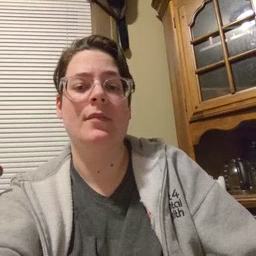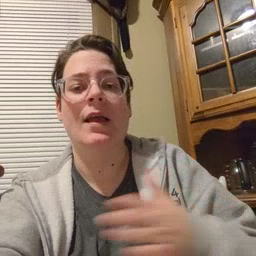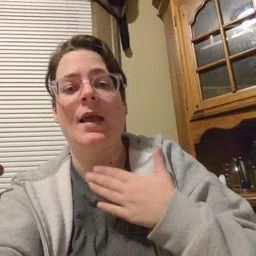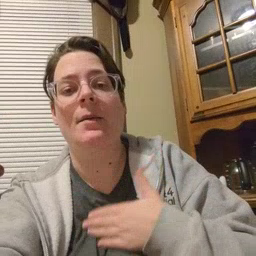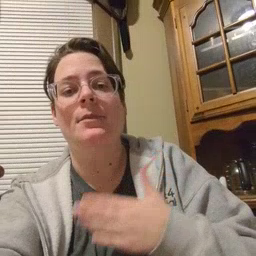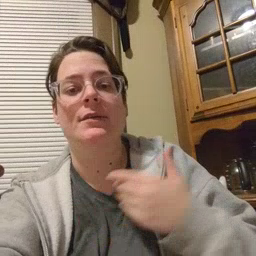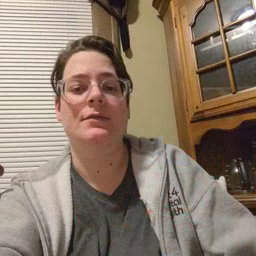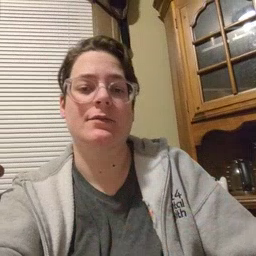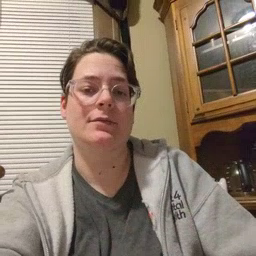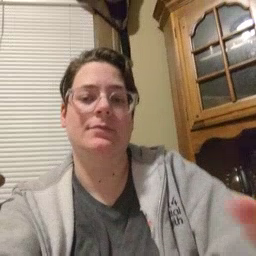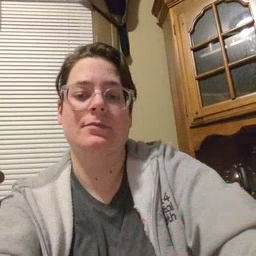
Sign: happy